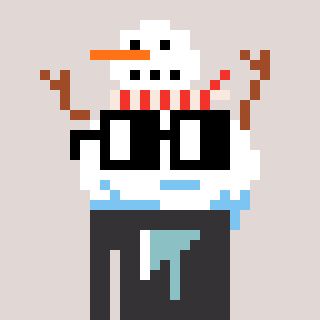
a pixel art character with square black glasses, a snowman-shaped head and a grayscale-colored body on a warm background